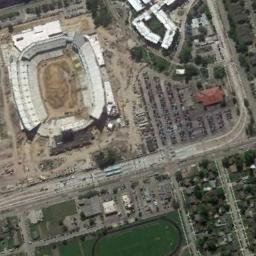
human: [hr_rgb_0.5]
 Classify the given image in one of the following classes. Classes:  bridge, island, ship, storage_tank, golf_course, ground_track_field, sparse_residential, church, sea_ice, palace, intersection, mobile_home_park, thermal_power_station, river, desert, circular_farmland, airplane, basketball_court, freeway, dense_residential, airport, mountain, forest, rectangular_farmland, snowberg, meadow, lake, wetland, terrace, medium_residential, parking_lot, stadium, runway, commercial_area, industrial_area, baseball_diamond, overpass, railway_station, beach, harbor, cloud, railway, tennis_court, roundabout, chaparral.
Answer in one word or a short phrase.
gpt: stadium